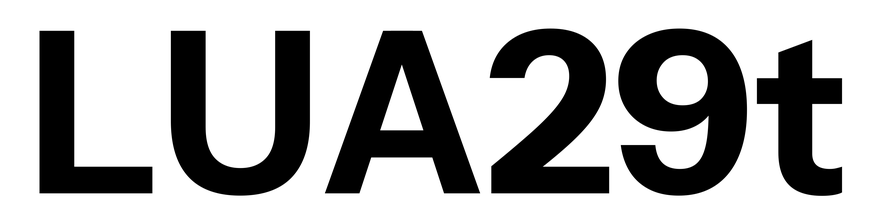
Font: InstrumentSans_Bold